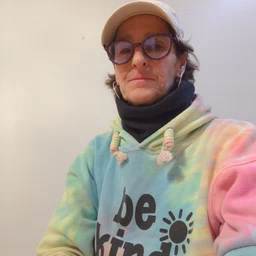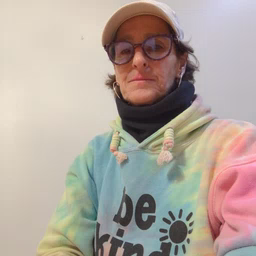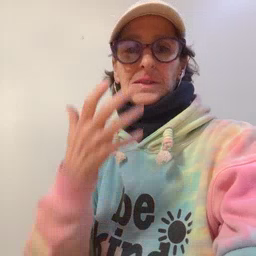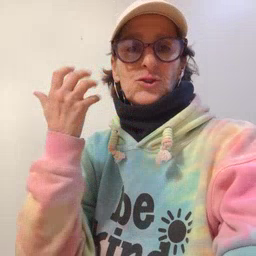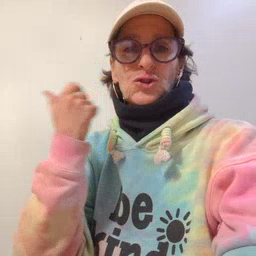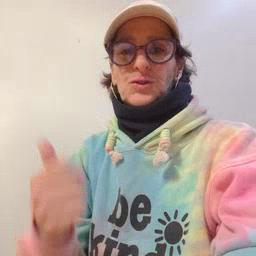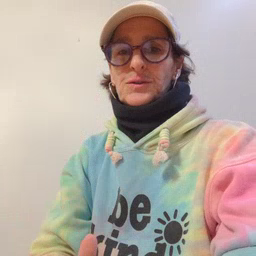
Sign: tiger